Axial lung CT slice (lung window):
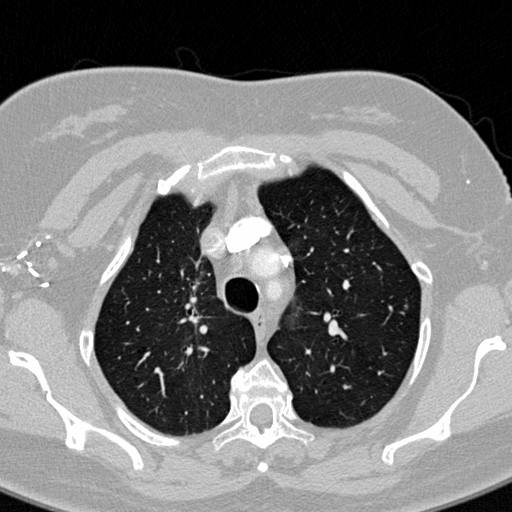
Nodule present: no